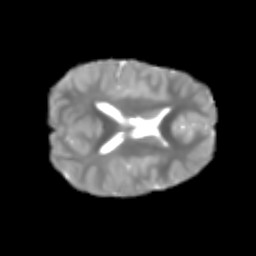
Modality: T2w
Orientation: axial
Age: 7
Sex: male
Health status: healthy